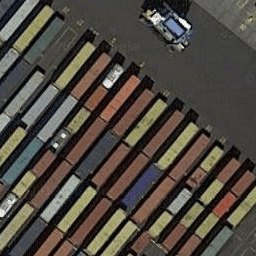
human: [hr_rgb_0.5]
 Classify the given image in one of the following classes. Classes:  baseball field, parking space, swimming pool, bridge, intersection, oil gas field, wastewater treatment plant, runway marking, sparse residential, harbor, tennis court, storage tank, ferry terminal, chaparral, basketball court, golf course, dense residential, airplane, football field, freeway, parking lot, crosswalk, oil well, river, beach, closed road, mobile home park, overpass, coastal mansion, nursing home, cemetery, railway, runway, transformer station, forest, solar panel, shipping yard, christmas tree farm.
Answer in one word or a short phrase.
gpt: shipping yard